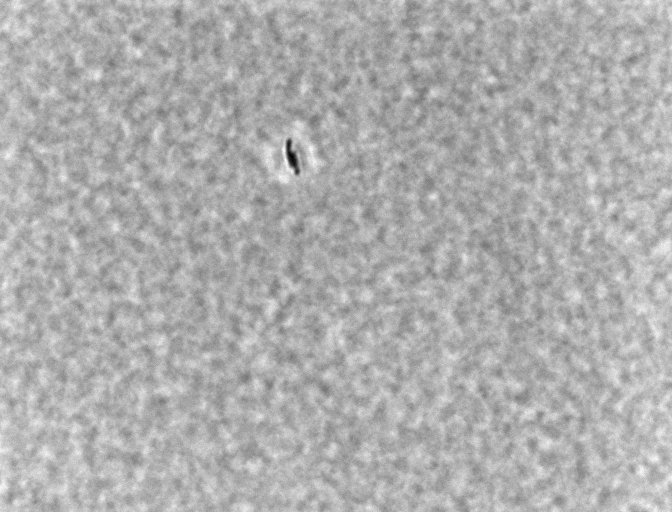
Bacillus coagulans